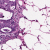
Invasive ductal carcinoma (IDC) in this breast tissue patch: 0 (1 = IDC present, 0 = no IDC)